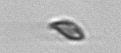
Label: Cryptophyta